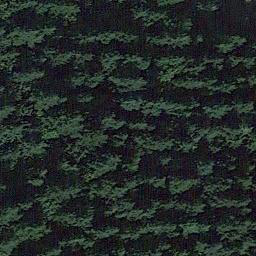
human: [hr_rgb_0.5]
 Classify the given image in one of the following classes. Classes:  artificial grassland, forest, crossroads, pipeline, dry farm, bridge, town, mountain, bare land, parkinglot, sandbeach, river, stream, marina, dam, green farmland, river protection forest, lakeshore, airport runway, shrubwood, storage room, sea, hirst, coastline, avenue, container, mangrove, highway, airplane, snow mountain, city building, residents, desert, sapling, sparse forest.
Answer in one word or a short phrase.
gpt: forest